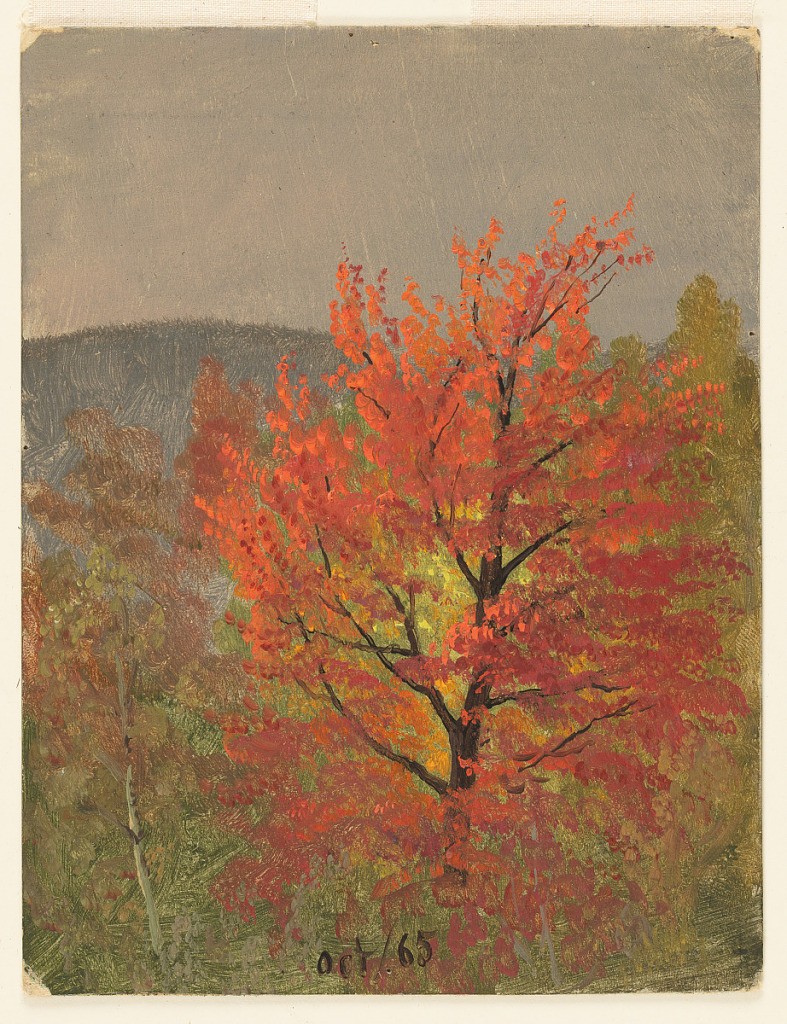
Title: Autumn Foliage, Vermont
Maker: Frederic Edwin Church, American, 1826–1900
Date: October 1865
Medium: Oil and graphite on green-backed paperboard
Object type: Drawing
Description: Landscape sketch showing a view of a richly-saturated maple tree in fall colors somewhere in the mountainous forests of Vermont. Situated at center right, the tree has dark brown bark and vibrant red-orange leaves as it leans slightly to the left--possibly windblown by the rain storm that appears to be approaching in the background. This tree is surrounded by abundant green vegetation while a hill forms a gently rolling horizon beyond. The sky above is filled with dark grey clouds, suggesting a coming storm.